Question: I have a data that looks like this:
'''
SC_LT34F_BM SC_LTSL_BM SC_STSL_BM SC_LTSL_FL SC_STSL_FL SC_MPP34F_BM SC_ST34F_BM SC_CMP_BM SC_MEP_BM SC_GMP_BM SC_CDP_BM SC_MDP_BM MLP_BM MLP_FL proB_CLP_BM proB_FrA_BM proB_FrBC_BM preB_FrC_BM preB_FrD_BM B_FrE_BM proB_CLP_FL proB_FrA_FL proB_FrBC_FL preB_FrD_FL B_FrE_FL B_T1_Sp B_T2_Sp B_T3_Sp B_Fo_Sp B_GC_Sp B_MZ_Sp B1a_Sp B_FrF_BM B_Fo_MLN B_Fo_LN B_Fo_PC B1b_PC B1a_PC DC_8-_Th DC_8+_Th DC_4+_Sp DC_8+_Sp DC_8-4-11b-_Sp DC_8-4-11b+_Sp DC_pDC_8-_Sp DC_pDC_8+_Sp DC_4+_SLN DC_8+_SLN DC_8-4-11b-_SLN DC_8-4-11b+_SLN DC_pDC_8+_SLN DC_IIhilang-103-11blo_SLN DC_IIhilang-103-11b+_SLN DC_IIhilang+103+11blo_SLN DC_IIhilang+103-11b+_SLN DC_4+_MLN DC_8+_MLN DC_8-4-11b-_MLN DC_8-4-11b+_MLN DC_pDC_8+_MLN DC_LC_Sk DC_103-11b+_Lv DC_103+11b-_Lv DC_103+11b-_LuLN DC_103-11b+_LuLN DC_103-11b+24+_Lu DC_103+11b-_Lu DC_103-11b+_PolyIC_Lu DC_103+11b-_PolyIC_Lu DC_103-11b+F4/80lo_Kd DC_103+11b-_SI DC_103+11b+_SI DC_103+11b-_Salm3_SI DC_103+11b+_Salm3_SI MF_BM MF_RP_Sp MF_Lu MF_103-11b+24-_Lu MF_II+480lo_PC MF_103-11b+_SI MF_11cloSer_SI MF_103-11b+_Salm3_SI MF_11cloSer_Salm3_SI MF_II-480hi_PC MF_Microglia_CNS MF_Thio5_II+480int_PC MF_Thio5_II-480int_PC MF_Thio5_II-480hi_PC MF_Thio5_II+480lo_PC Mo_6C+II-_BM Mo_6C-II-_BM Mo_6C+II-_Bl Mo_6C+II+_Bl Mo_6C-II-_Bl Mo_6C-II+_Bl Mo_6C-IIint_Bl Mo_6C+II-_LN GN_BM GN_Bl GN_Arth_BM GN_Arth_SynF GN_UrAc_PC GN_Thio_PC NK_Sp NK_49CI-_Sp NK_49CI+_Sp NK_49H-_Sp NK_49H+_Sp NK_MCMV1_Sp NK_MCMV7_Sp NK_H+_MCMV1_Sp NK_H+_MCMV7_Sp NK_b2m-_Sp NK_DAP10-_Sp NK_DAP12-_Sp preT_ETP_Th preT_ETP-2A_Th preT_DN2_Th preT_DN2A_Th preT_DN2B_Th preT_DN2-3_Th preT_DN3A_Th preT_DN3B_Th preT_DN3-4_Th T_DN4_Th T_ISP_Th T_DP_Th T_DPbl_Th T_DPsm_Th T_DP69+_Th T_4+8int_Th T_4SP69+_Th T_4SP24int_Th T_4SP24-_Th T_4int8+_Th T_8SP69+_Th T_8SP24int_Th T_8SP24-_Th T_4Nve_Sp T_4Mem_Sp T_4Mem44h62l_Sp T_4Nve_LN T_4Mem_LN T_4Mem44h62l_LN T_4Nve_PP T_4Nve_MLN T_4_LN_BDC T_4_PLN_BDC T_4_Pa_BDC T_4FP3-_Sp T_4FP3+25+_Sp T_4FP3+25+_AA T_4FP3+25+_LN T_8Nve_Sp T_8Mem_Sp T_8Nve_LN T_8Mem_LN T_8Nve_PP T_8Nve_MLN T_8Nve_Sp_OT1 T_8Eff_Sp_OT1_d5_VSVOva T_8Eff_Sp_OT1_d6_VSVOva T_8Eff_Sp_OT1_d8_VSVOva T_8Eff_Sp_OT1_d15_VSVOva T_8Mem_Sp_OT1_d45_VSVOva T_8Mem_Sp_OT1_d106_VSVOva T_8Eff_Sp_OT1_12hr_LisOva T_8Eff_Sp_OT1_24hr_LisOva T_8Eff_Sp_OT1_48hr_LisOva T_8Eff_Sp_OT1_d6_LisOva T_8Eff_Sp_OT1_d8_LisOva T_8Eff_Sp_OT1_d10_LisOva T_8Eff_Sp_OT1_d15_LisOva T_8Mem_Sp_OT1_d45_LisOva T_8Mem_Sp_OT1_d100_LisOva NKT_44-NK1_1-_Th NKT_44+NK1_1-_Th NKT_44+NK1_1+_Th NKT_4+_Sp NKT_4-_Sp NKT_4+_Lv NKT_4-_Lv Tgd_Th Tgd_vg1+vd6-24ahi_Th Tgd_vg1+vd6+24ahi_Th Tgd_vg2+24ahi_Th Tgd_vg2+24ahi_e17_Th Tgd_vg3+24ahi_e17_Th Tgd_vg5+24ahi_Th Tgd_vg1+vd6-24alo_Th Tgd_vg1+vd6+24alo_Th Tgd_vg2+24alo_Th Tgd_vg3+24alo_e17_Th Tgd_Sp Tgd_vg2-_Sp Tgd_vg2-_act_Sp Tgd_vg2+_Sp Tgd_vg2+_act_Sp Tgd_vg2-_Sp_TCRbko Tgd_vg2+_Sp_TCRbko Tgd_vg5-_IEL Tgd_vg5+_IEL Tgd_vg5-_act_IEL Tgd_vg5+_act_IEL Ep_MEChi_Th Fi_MTS15+_Th Fi_Sk FRC_MLN FRC_SLN LEC_MLN LEC_SLN BEC_MLN BEC_SLN St_31-38-44-_SLN
1415806_at Plat 27.9185 36.5107 33.0332 30.6177 29.9747 28.8708 30.3841 37.5277 30.5361 32.6895 29.4836 27.9885 29.4244 26.5173 35.0402 31.544 30.9292 29.8665 35.6304 33.0442 26.7101 28.2309 30.9805 28.6152 31.8907 32.0462 34.8866 33.0858 35.7239 35.2472 34.3717 29.8923 39.6809 41.3769 42.2323 39.081 33.5901 35.0953 30.3213 27.7287 34.1493 37.4285 32.0074 39.7632 33.5368 30.3562 45.2669 40.6258 195.136 103.185 39.0732 80.0762 153.337 365.59 78.3391 39.9067 44.3187 56.1457 33.6093 41.5659 366.436 40.771 32.906 150.567 55.6916 105.192 44.2745 185.212 76.1094 28.6436 36.086 68.2284 39.585 119.956 26.9137 38.7293 33.0461 60.3476 28.3998 34.0431 32.9896 65.296 59.0182 28.654 40.783 33.7108 29.0525 29.3948 31.408 31.5986 35.9317 31.184 29.0688 34.2658 33.5081 32.2015 35.6911 41.8463 44.3161 38.3131 51.4425 51.4854 42.5922 40.787 39.072 34.6637 33.343 33.0619 36.7676 37.9347 31.0312 35.6631 35.7623 37.7508 33.1229 33.6179 41.1347 32.8821 35.5274 34.5783 29.3629 37.1282 32.6213 29.7352 31.6801 30.03 37.6091 37.3695 35.7894 39.4483 42.3723 41.7823 31.979 33.1111 34.9302 36.7907 34.9848 32.0475 41.4716 37.722 35.7637 43.4169 40.778 34.4366 47.119 41.7399 46.3535 30.093 31.4636 41.9103 46.1681 37.7144 34.474 42.1673 47.1553 37.3054 49.77 40.0073 33.6125 34.3092 38.0424 42.9508 39.9314 55.4645 36.0474 50.1869 38.7767 32.3656 31.0418 27.0207 30.6182 33.8824 42.901 32.0133 39.7088 37.3634 33.07 33.4334 43.9524 35.59 37.7714 42.626 33.3944 33.1647 31.626 39.8802 28.3281 40.7664 34.782 34.9716 31.0598 43.7914 32.7444 35.9125 38.8265 38.2612 32.2323 40.2928 36.7945 34.991 37.4216 40.4704 39.3888 30.0384 <PHONE>.44 640.249 242.364 131.67 1064.84 1056.81 208.29 157.891 271.912
1415899_at Junb 104.359 116.588 117.664 113.224 66.2672 86.464 81.6396 76.6304 100.614 116.538 118.284 129.816 101.239 89.2805 99.7887 125.883 112.003 99.5811 118.3 178.751 87.5629 70.5608 120.18 101.577 137.816 123.722 125.728 168.945 138.178 153.402 104.895 175.298 137.421 113.447 117.66 129.752 143.541 146.186 428.249 412.473 385.435 339.74 473.701 507.498 220.07 194.76 667.376 488.267 354.873 635.98 193.976 507.981 667.498 442.459 449.715 639.196 574.944 542.865 687.359 150.271 <PHONE>.58 459.569 374.314 <PHONE>.02 <PHONE>.99 849.501 280.516 <PHONE>.66 <PHONE>.9 152.166 350.176 337.302 826.052 513.71 1469.49 1517.93 1238.98 1257.99 <PHONE>.1 238.873 212.152 208.743 405.299 236.767 278.17 341.064 345.308 281.135 393.439 302.634 682.04 325.536 960.248 321.11 1291.57 883.89 885.596 219.172 175.986 216.132 278.688 295.721 275.892 215.793 299.334 331.465 185.401 220.586 204.986 456.516 378.278 226.349 454.313 425.804 232.92 146.899 110.746 112.351 125.992 103.248 150.85 94.4725 135.077 229.705 165.416 223.929 232.708 195.205 142.457 182.395 144.899 202.909 193.86 205.682 570.849 231.047 194.275 441.833 382.466 210.373 192.348 221.835 248.175 209.08 <PHONE>.57 249.185 263.404 191.867 211.169 157.855 283.887 155.999 156.376 168.494 222.407 175.15 175.776 180.29 216.886 284.49 206.288 178.744 188.286 163.138 180.242 205.278 286.698 151.971 255.359 293.267 662.865 772.192 520.293 706.199 559.661 146.378 177.677 180.272 144.715 107.154 135.916 149.646 251.437 214.44 328.079 189.697 166.164 252.097 254.642 277.984 260.566 294.951 244.528 709.615 765.502 148.709 310.161 <PHONE>.72 1158.08 1199.58 1694.65 <PHONE>.32 <PHONE>.41 1061.59
..(more)...
'''
With the following code:
'''
library(gplots);
library(RColorBrewer);
dat <- read.table("http://pastebin.com/raw.php?i=wM7WxEvY",sep=" ",na.strings="NA",header=TRUE)
dat <- dat[complete.cases(dat),]
dat.log <- log2(dat);
# Clustering and distance function
hclustfunc <- function(x) hclust(x, method="ward")
distfunc <- function(x) dist(x,method="maximum")
nofval <- length(unique(as.vector(as.matrix(dat.log))));
hmcols <- rev(redblue(nofval));
pdf(file="temp.pdf",width=50,height=40);
heatmap.2(as.matrix(dat.log),Colv=FALSE,lhei = c(0.25,4),density.info="none",scale="none",margin=c(10,10),col=hmcols,symkey=F,trace="none",dendrogram="row",keysize=0.3,hclust=hclustfunc,distfun=distfunc);
dev.off();
'''
It produces this image:

Note that at the top left the colors of KEY did not appear at all.
What's the problem with my code above?
How can I correct it?
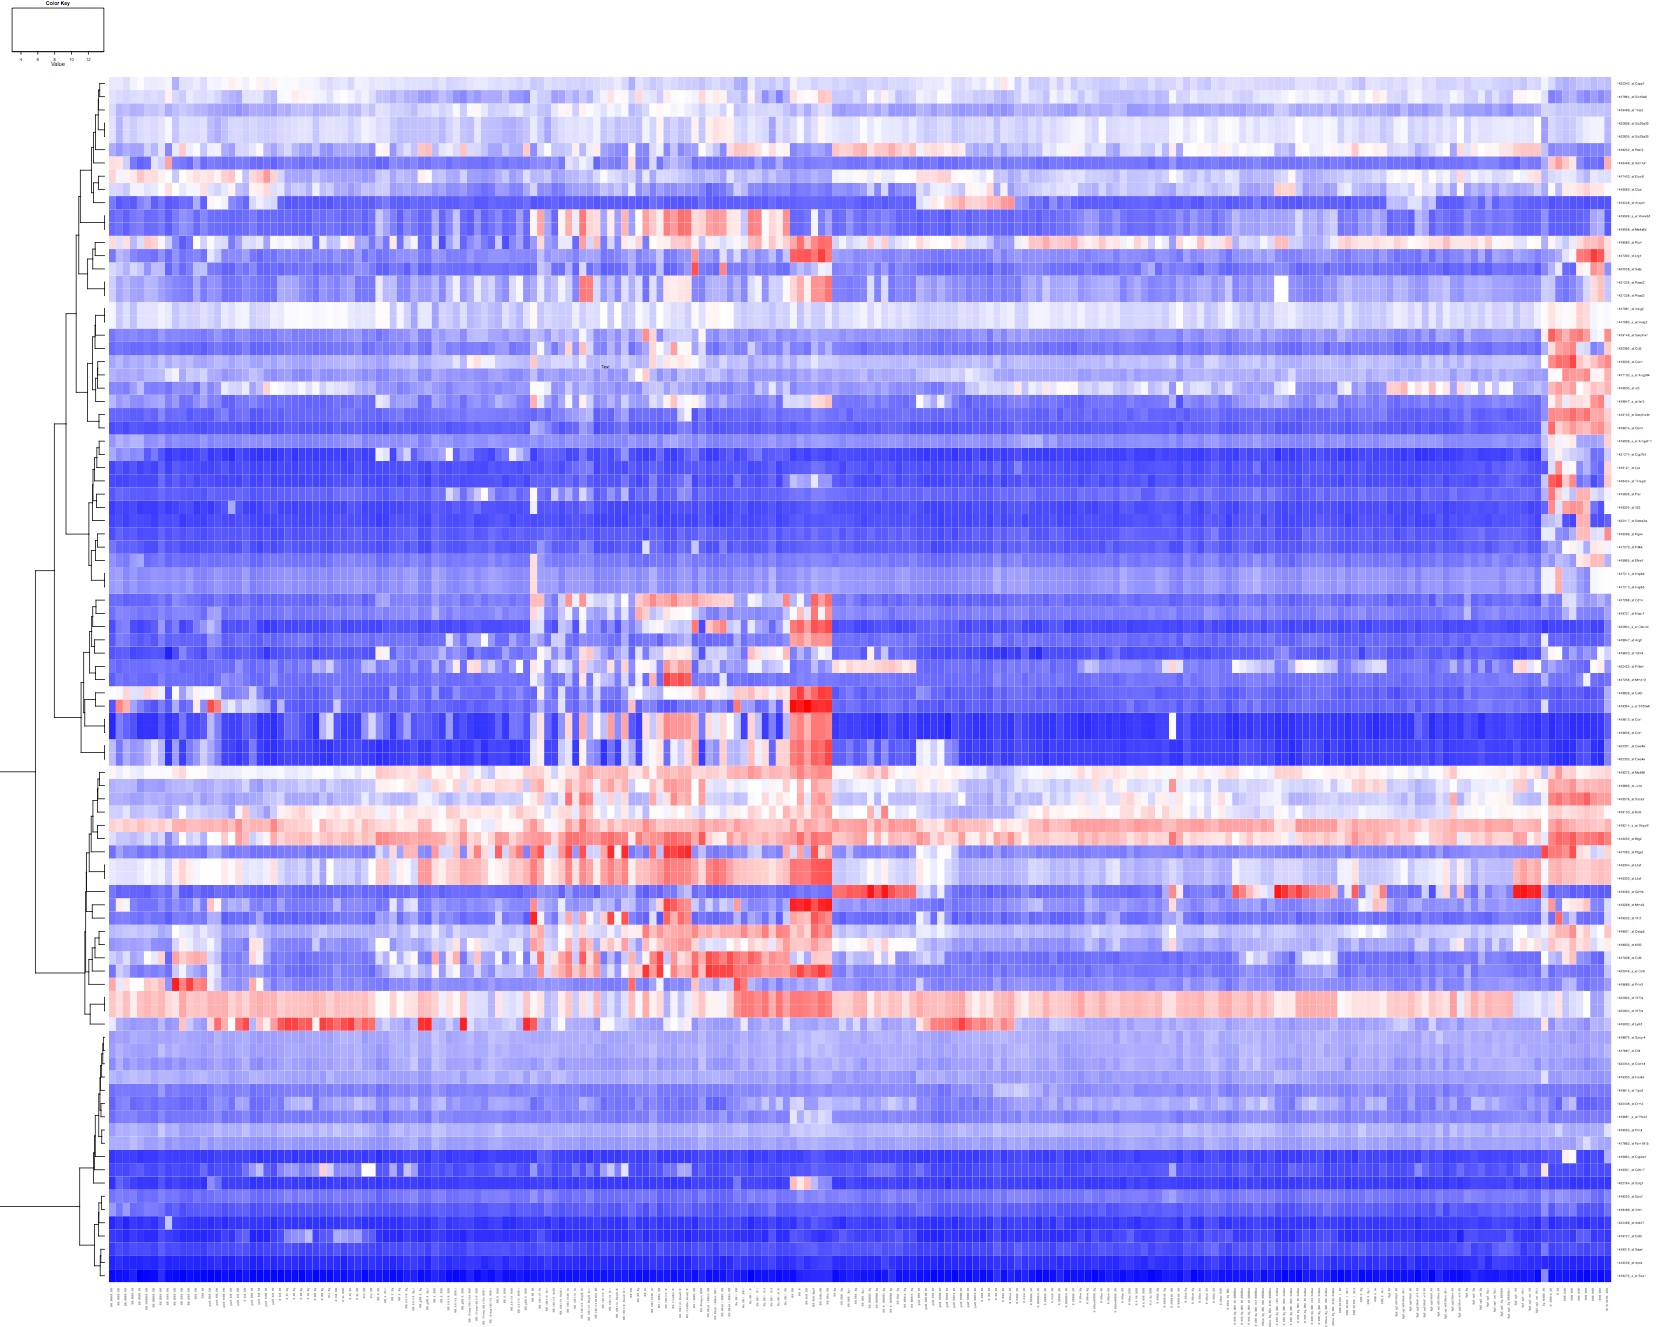
Answer: The colours are being parsed at very high resolution. You have assigned a colour gradient to every value in your matrix, total of 17410. Try decreasing the colour gradient to 128 or 256: 'col=bluered(256)'.
Alternatively, increase the key size 'keysize=1' to display the higher colour gradient.